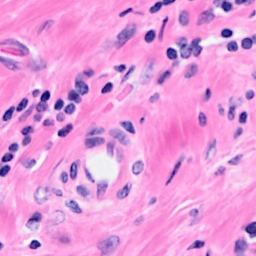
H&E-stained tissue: Breast